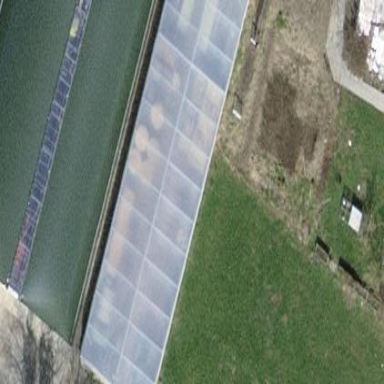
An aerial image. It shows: Greenhouse.